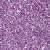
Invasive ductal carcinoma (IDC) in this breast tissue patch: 1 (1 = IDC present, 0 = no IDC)